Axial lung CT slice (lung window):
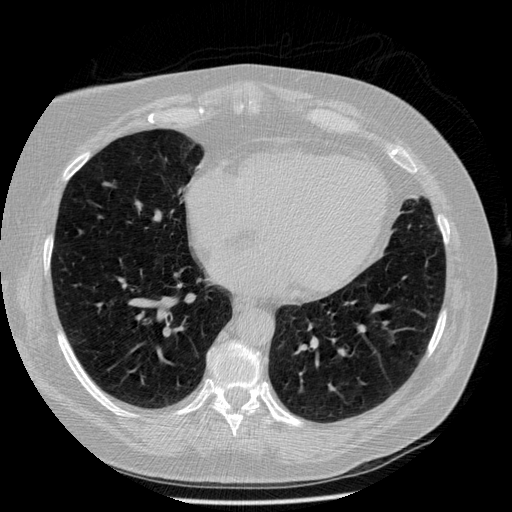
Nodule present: no